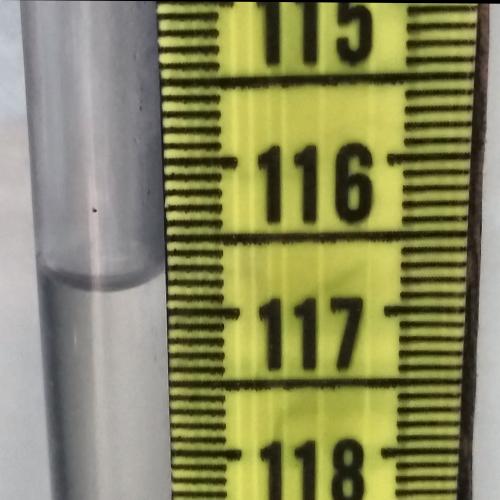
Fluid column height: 116.8 cm